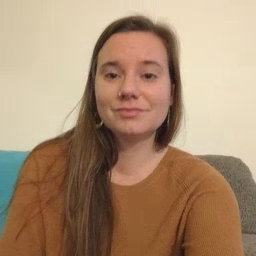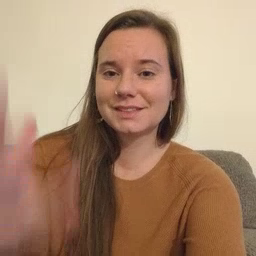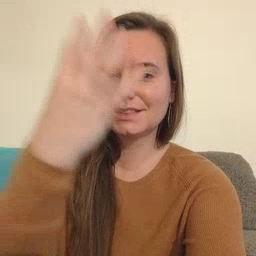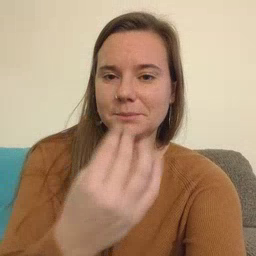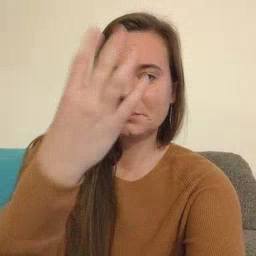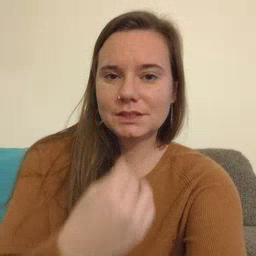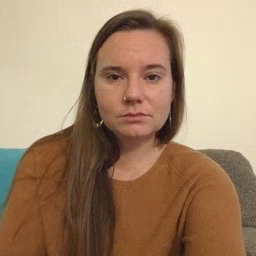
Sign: sleepy